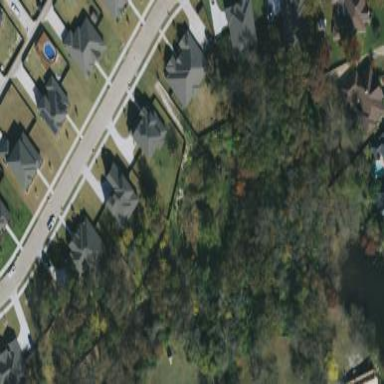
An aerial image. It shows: Grassy plot area designated for zoning.